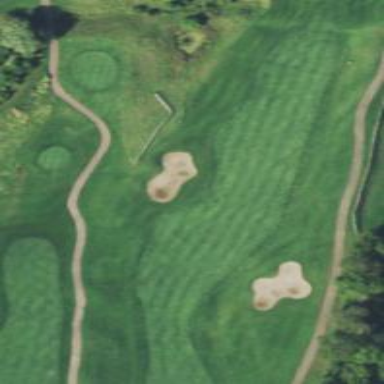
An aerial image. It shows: Grassy area designated as golf fairway.